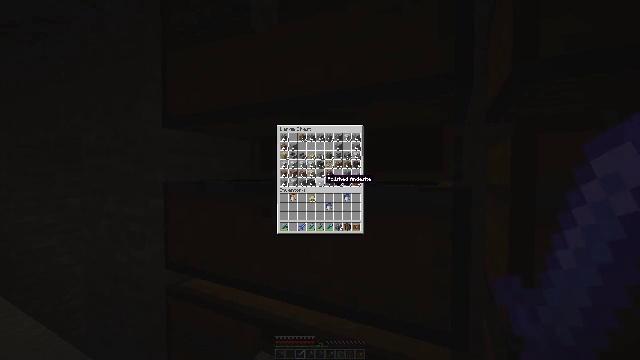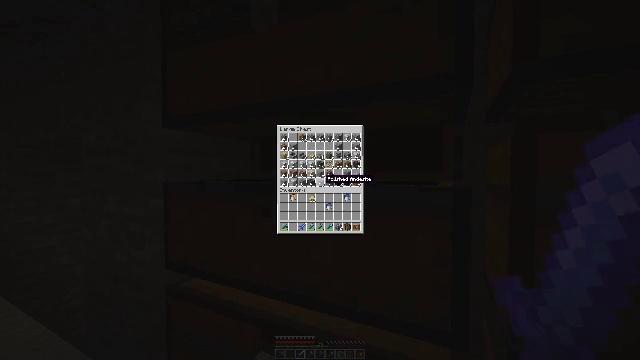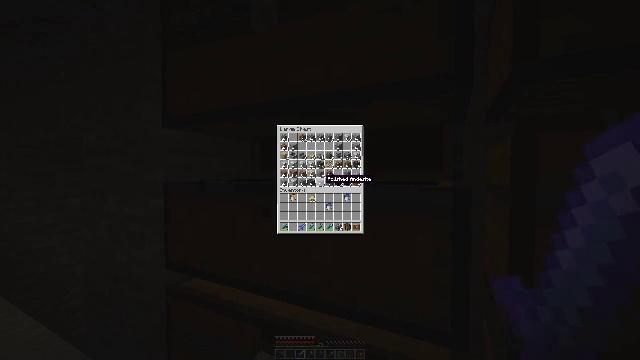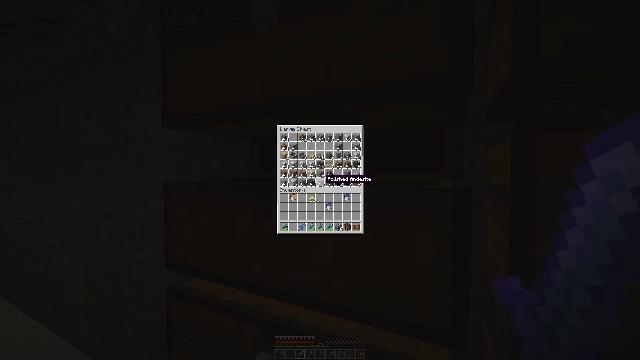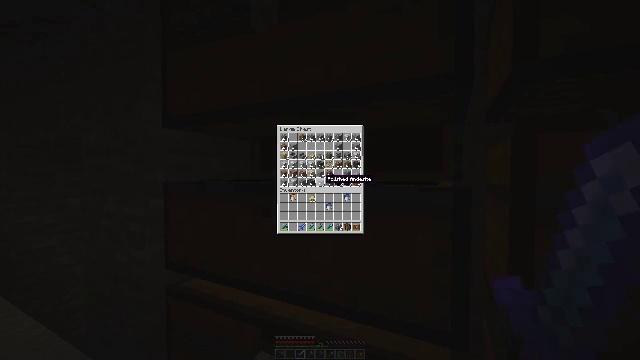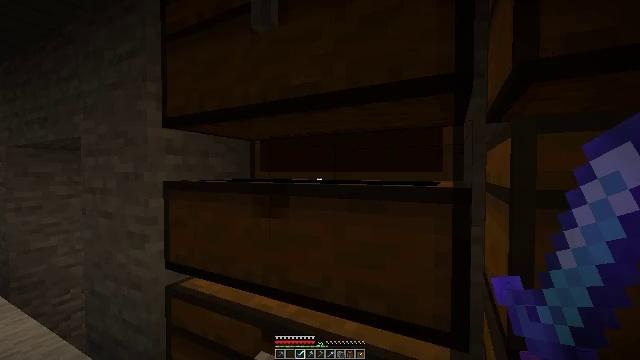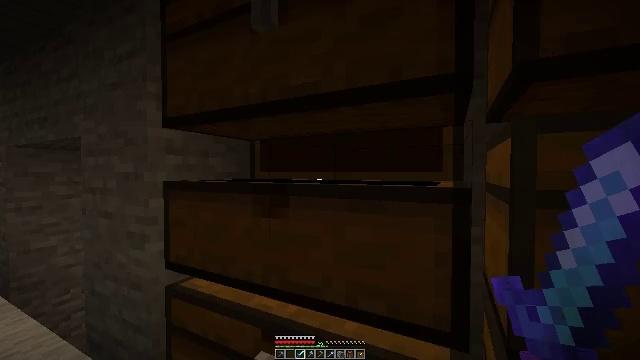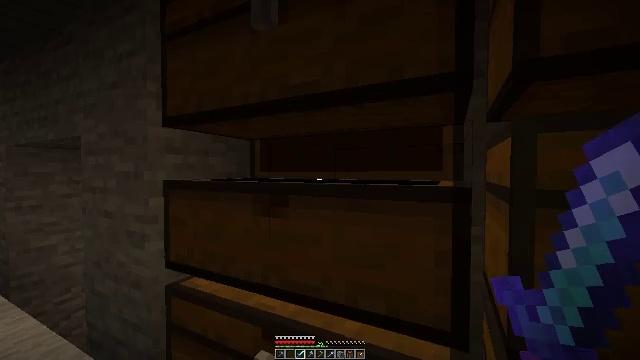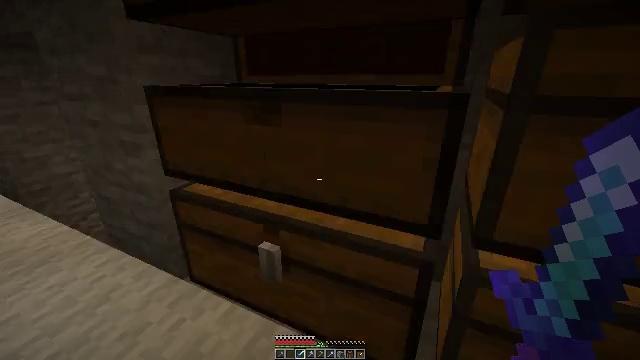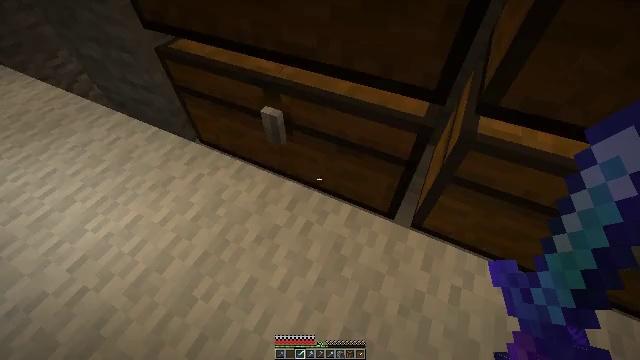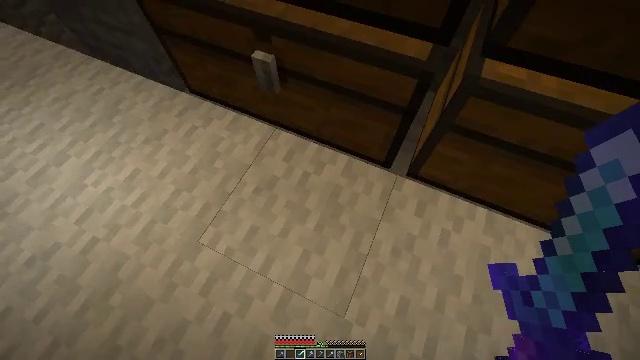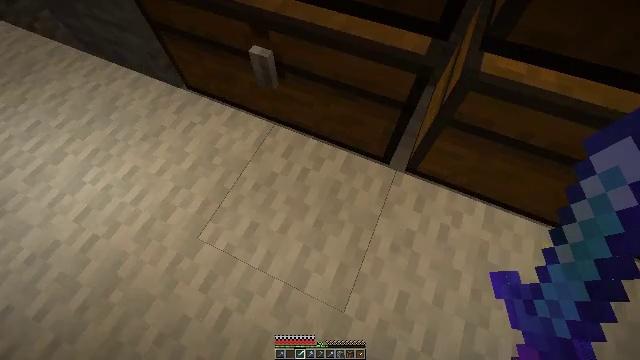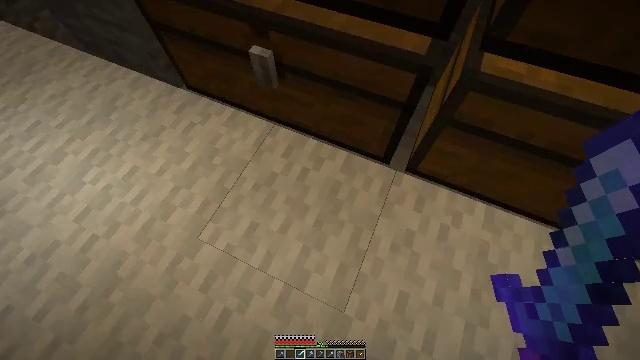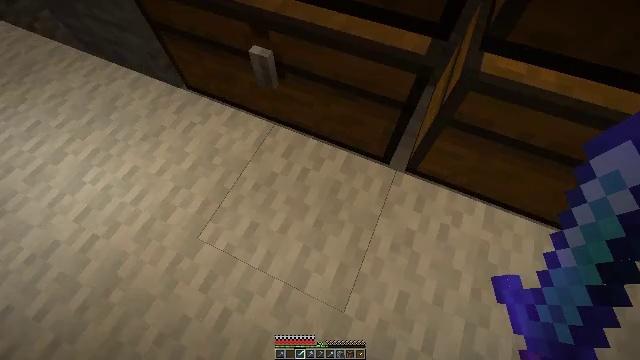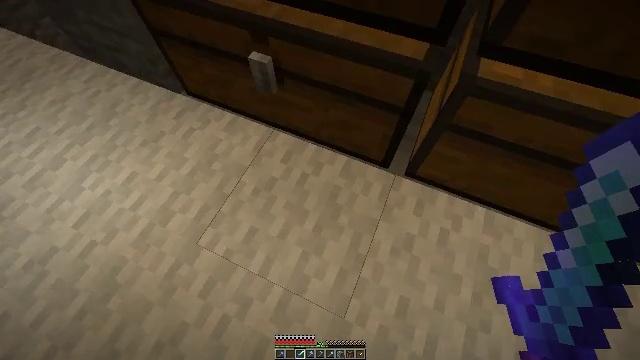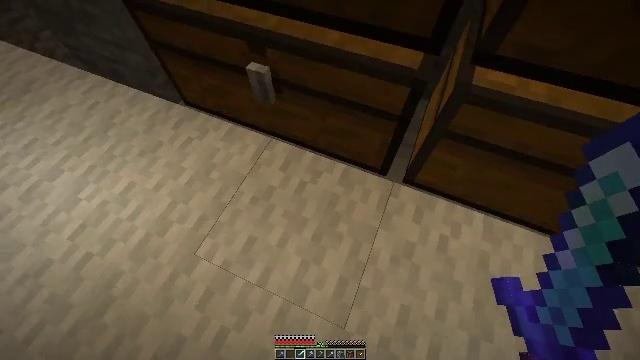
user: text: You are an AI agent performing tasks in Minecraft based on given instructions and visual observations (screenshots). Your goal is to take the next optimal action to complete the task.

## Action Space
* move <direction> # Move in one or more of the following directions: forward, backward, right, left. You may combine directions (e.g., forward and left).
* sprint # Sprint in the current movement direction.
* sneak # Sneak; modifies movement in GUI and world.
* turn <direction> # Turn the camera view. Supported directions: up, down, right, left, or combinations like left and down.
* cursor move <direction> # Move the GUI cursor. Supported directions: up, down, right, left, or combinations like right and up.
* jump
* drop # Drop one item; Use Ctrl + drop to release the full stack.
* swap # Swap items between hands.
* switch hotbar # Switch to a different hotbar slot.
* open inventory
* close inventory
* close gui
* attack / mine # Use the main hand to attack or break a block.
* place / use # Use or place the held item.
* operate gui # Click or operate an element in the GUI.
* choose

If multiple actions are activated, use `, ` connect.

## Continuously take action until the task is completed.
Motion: motion action
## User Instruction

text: Break the vines.
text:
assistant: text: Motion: no_op
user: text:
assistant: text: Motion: no_op
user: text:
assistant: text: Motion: no_op
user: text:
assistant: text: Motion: no_op
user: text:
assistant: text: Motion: open inventory
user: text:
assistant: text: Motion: open inventory
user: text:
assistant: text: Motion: open inventory
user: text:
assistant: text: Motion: turn right and down, open inventory
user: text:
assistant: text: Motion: turn down
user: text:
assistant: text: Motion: turn right and down
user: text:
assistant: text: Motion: no_op
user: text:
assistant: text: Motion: use / place
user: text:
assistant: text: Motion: use / place
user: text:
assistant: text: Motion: turn up, use / place
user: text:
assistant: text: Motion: turn up
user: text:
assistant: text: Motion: turn right and up
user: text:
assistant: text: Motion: turn right and up
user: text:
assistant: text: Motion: turn right and up
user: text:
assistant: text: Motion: use / place
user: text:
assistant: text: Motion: use / place
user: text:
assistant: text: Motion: use / place
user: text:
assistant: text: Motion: use / place
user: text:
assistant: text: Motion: no_op
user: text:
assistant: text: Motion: turn right
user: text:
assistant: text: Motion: no_op
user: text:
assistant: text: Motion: turn right and down
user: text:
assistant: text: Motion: turn right and down
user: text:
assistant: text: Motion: turn right and down
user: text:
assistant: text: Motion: turn down
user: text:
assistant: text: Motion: sneak, turn left and down